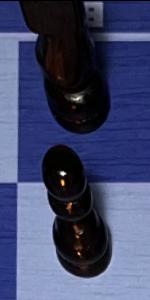
Label: Pawn_Black